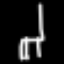
Label: chair